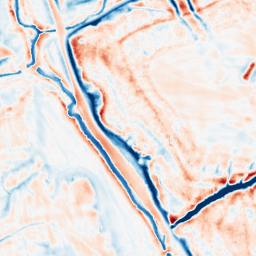
Category: edge_preserving
Decomposition family: bilateral
Decomposition parameters: d: 21
sigma_color: 50
sigma_space: 150
Upsampling method: bilinear
Upsampling parameters: scale: 2
Upsampling scale: 2